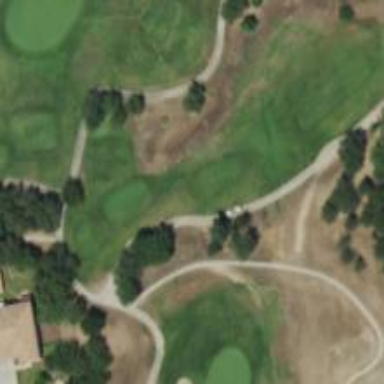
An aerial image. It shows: Service road used as golf cart path.